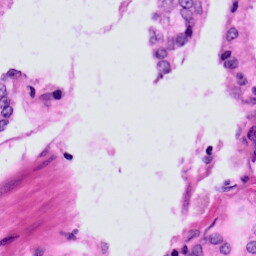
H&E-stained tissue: Prostate